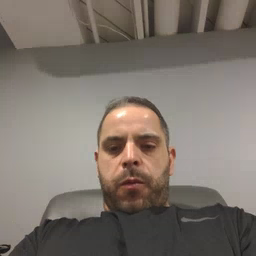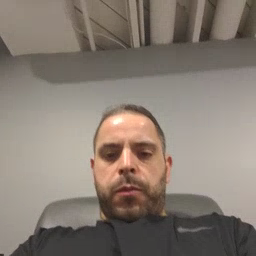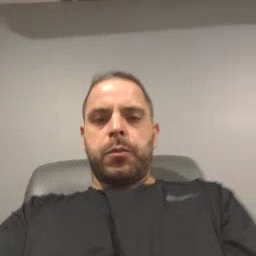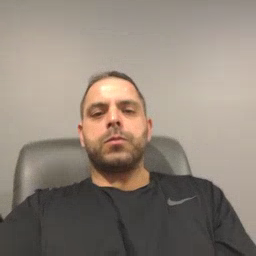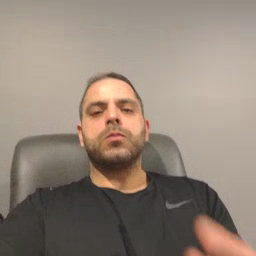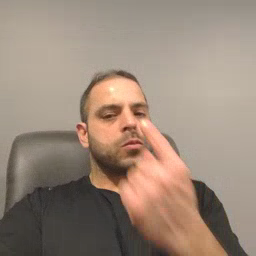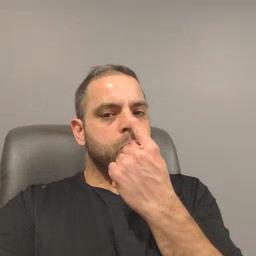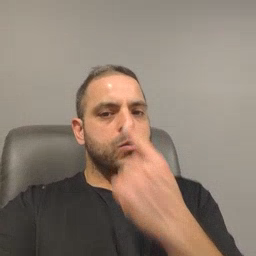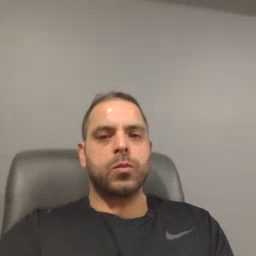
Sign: nose